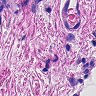
Metastatic tissue present: no